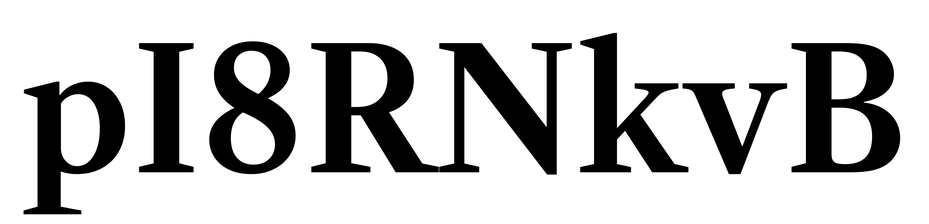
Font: LibreCaslonText_SemiBold